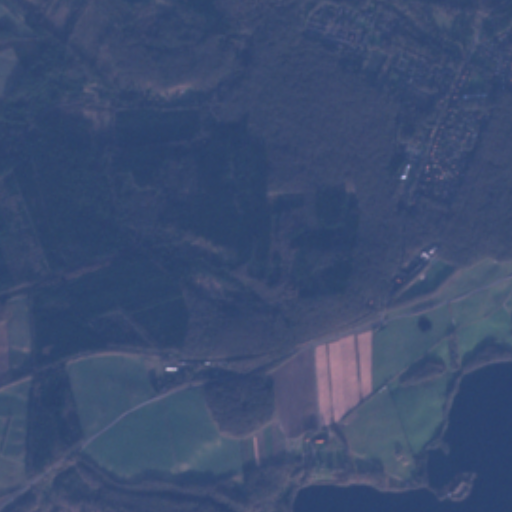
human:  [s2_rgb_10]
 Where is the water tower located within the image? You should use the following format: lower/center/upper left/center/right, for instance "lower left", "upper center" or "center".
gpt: The water tower is located in the upper right of the image.
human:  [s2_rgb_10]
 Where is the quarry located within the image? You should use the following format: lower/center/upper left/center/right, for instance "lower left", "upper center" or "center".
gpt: There is no quarry in the image.